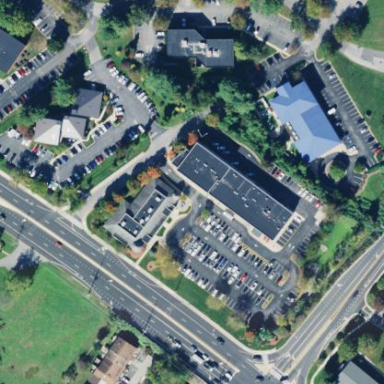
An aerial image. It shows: Retail building.